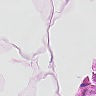
Metastatic tissue present: no